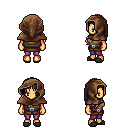
a pixel art fantasy rpg character, female body template, human, tanned skin, leather chest armor, magenta pants, white blonde right-swept hairstyle, cloth hood, gray slippers, four views (front, back, left, right), 2x2 character sprite sheet, small pixel art, hard edges, no anti-aliasing